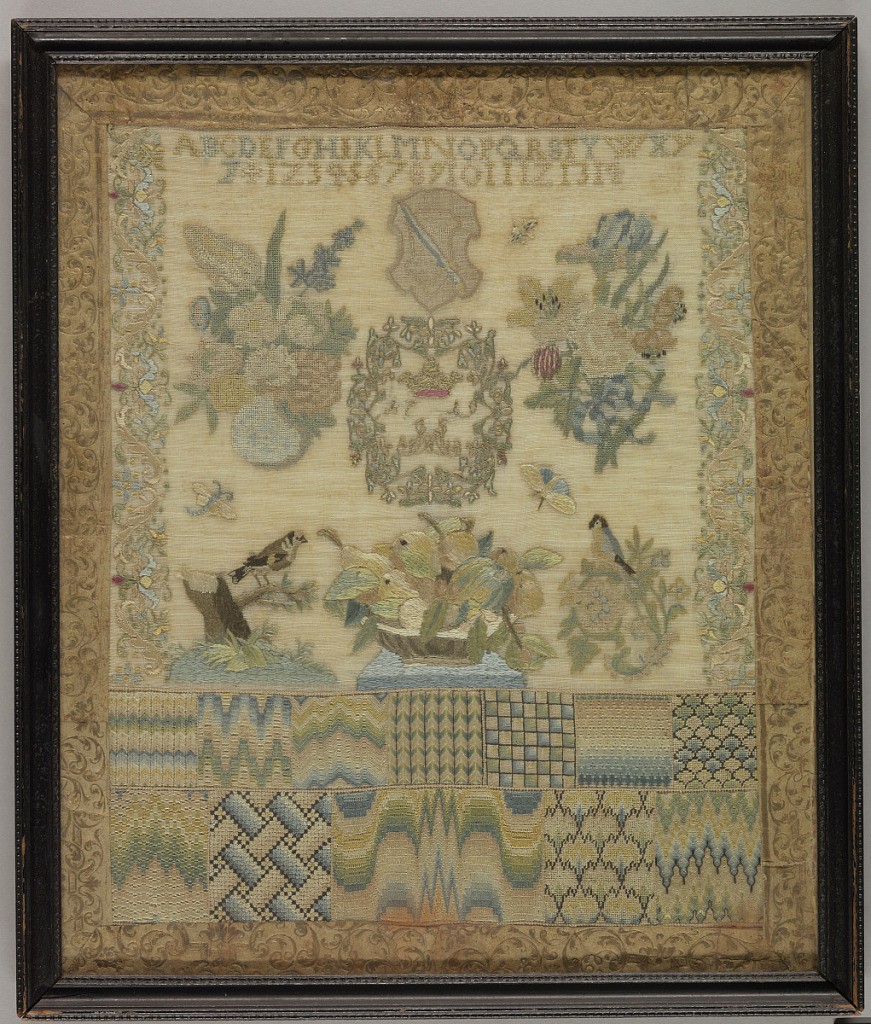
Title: Sampler
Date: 1719
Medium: linen, silk, embossed leather. Technique: embroidery in cross stitch, satin stitch, bargello and needlepoint.
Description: Worked in colored silks on a fine, sheer linen background.  Central cartouche with date 1719, flowers, coat of arms, basket of fruits, birds and insects, alphabet and numerals, floral bands; at bottom two bands of bargello work and needlepoint fillings; border of gilt-embossed leather.